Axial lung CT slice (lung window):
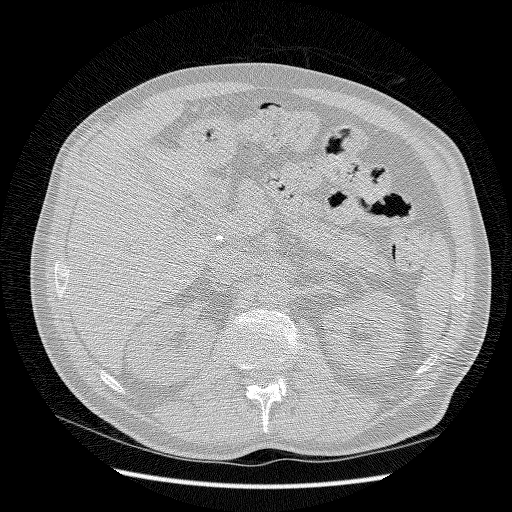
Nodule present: no